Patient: sex F, age 33
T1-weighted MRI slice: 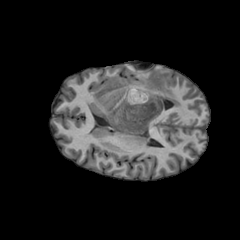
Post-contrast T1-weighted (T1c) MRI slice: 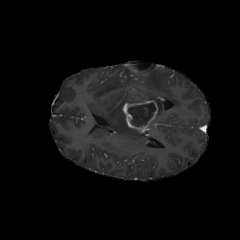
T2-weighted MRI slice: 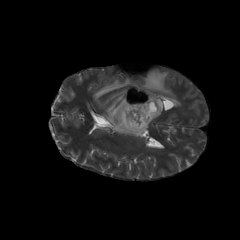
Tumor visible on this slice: yes
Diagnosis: Glioblastoma, IDH-wildtype
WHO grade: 4